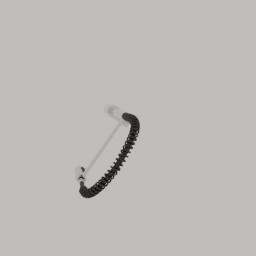
Label: appliances